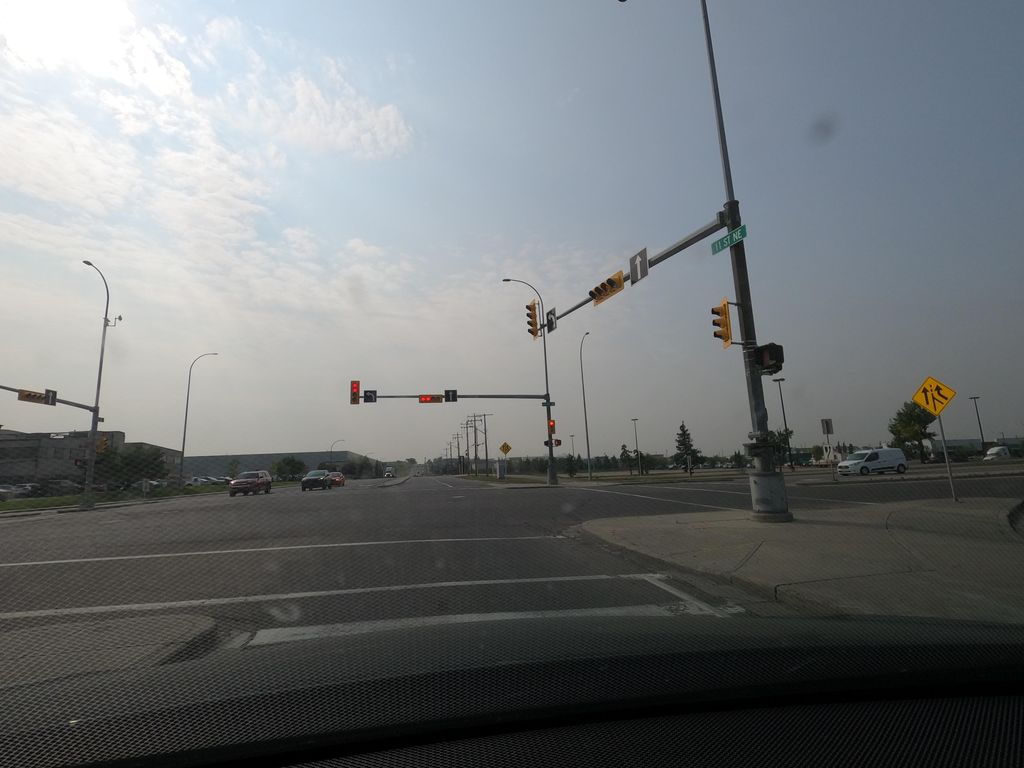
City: calgary